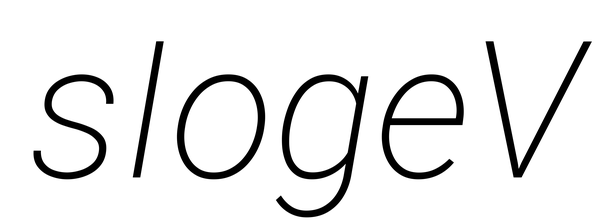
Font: Roboto-Italic_ExtraLight_Italic